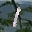
Label: 1